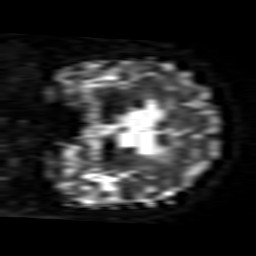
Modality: ADC
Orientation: coronal
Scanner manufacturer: philips
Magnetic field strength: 3 T
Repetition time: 5.026 s
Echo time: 0.0749 s